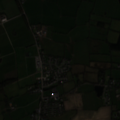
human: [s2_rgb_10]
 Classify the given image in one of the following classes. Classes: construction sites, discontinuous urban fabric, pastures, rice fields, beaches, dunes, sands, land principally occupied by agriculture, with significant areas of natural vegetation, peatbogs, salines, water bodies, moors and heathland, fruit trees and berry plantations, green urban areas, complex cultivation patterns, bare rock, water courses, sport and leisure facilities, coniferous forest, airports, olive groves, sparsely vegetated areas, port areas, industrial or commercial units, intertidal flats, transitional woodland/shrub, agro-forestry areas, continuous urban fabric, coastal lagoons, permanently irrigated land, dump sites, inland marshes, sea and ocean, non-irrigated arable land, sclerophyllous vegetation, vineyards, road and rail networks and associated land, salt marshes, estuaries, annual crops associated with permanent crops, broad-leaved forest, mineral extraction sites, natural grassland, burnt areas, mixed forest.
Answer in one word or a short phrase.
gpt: discontinuous urban fabric, pastures, complex cultivation patterns